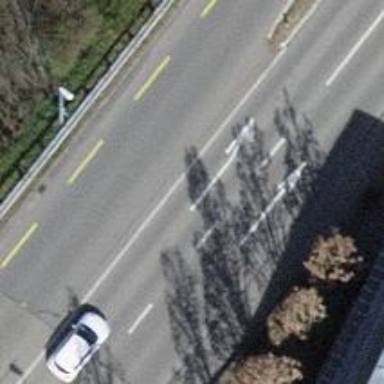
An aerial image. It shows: Primary highway with designated cycle lane.